Brain MRI, t2w sequence, axial 2D slice.
Patient: age 18, sex F, weight 95 kg, height 1.95 m
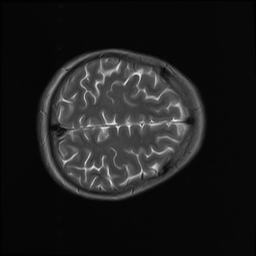